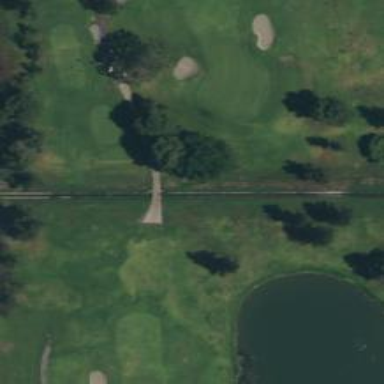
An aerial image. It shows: Path for golf carts.